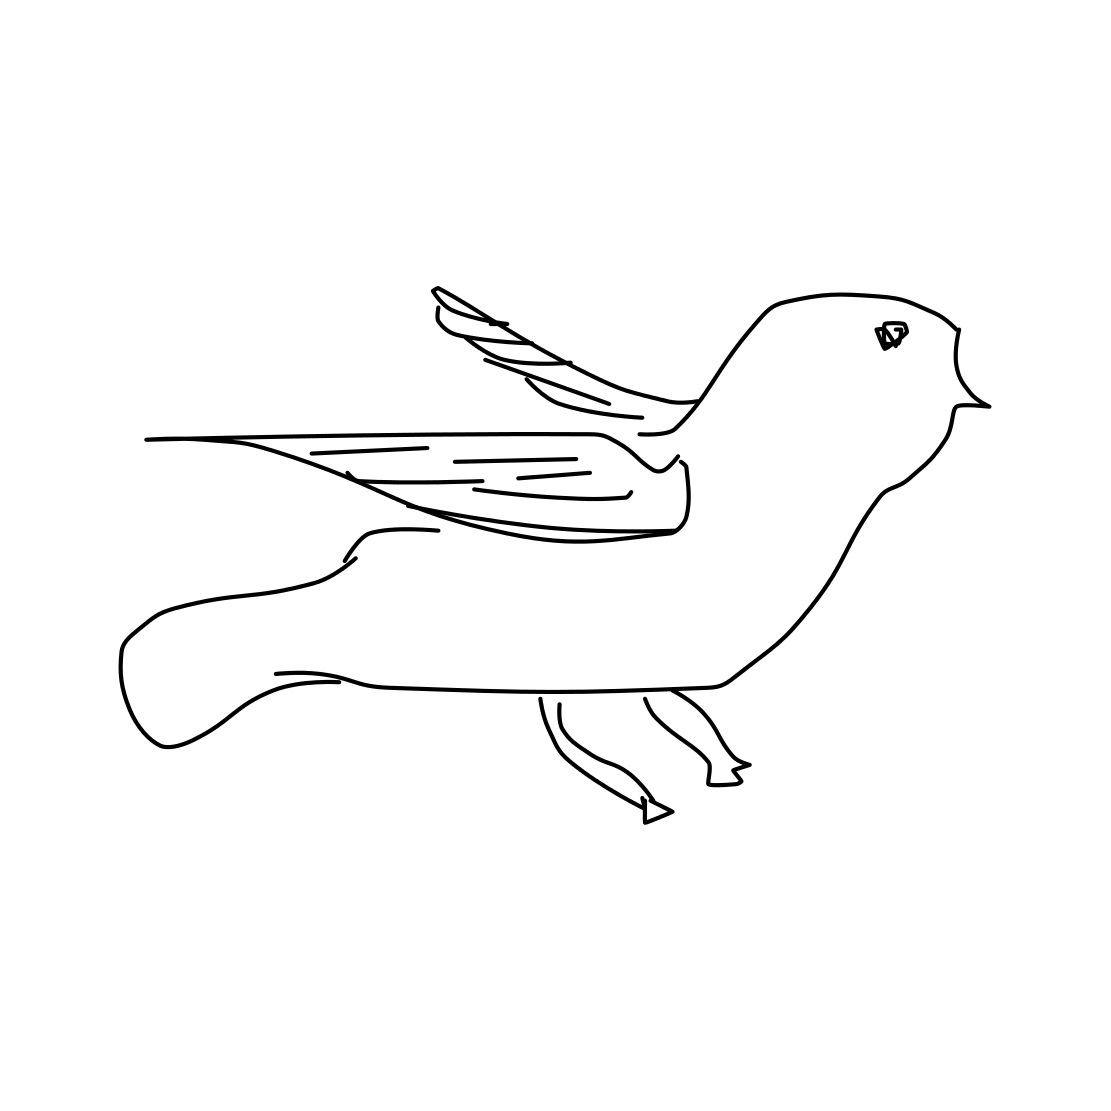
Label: standing bird